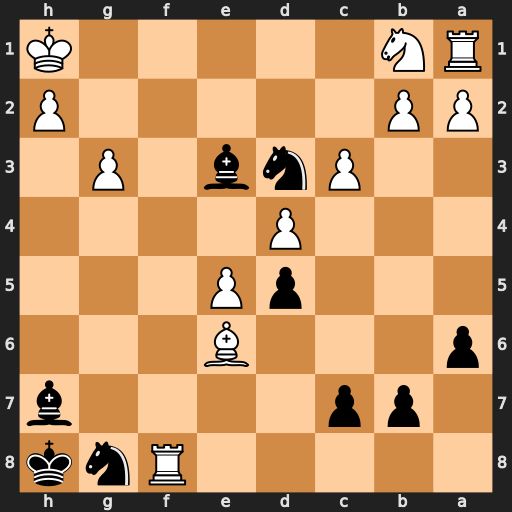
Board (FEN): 5Rnk/1pp4b/p3B3/3pP3/3P4/2Pnb1P1/PP5P/RN5K
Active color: b
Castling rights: -
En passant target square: -
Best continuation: Be4+ Rf3 Bxf3#